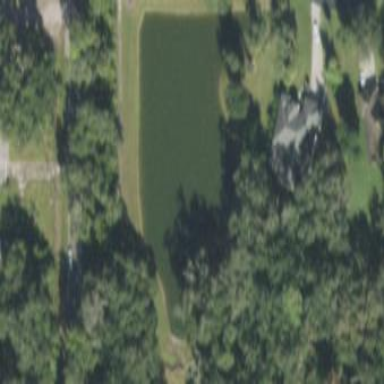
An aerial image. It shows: Serene pond surrounded by nature.